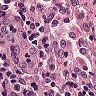
Metastatic tissue present: no